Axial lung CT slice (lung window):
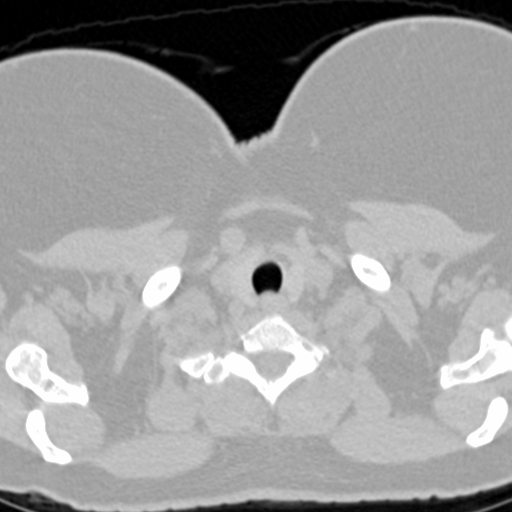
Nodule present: no